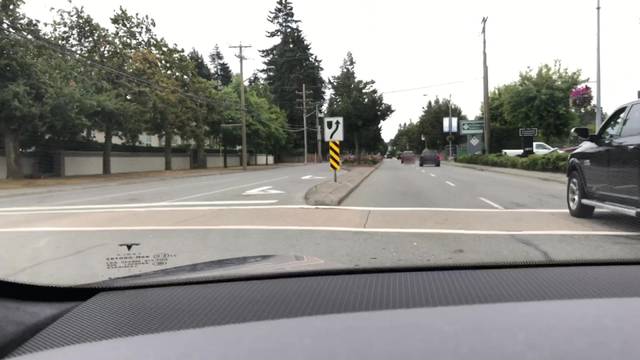
Region: Canada
Coordinates: 49.023, -123.069